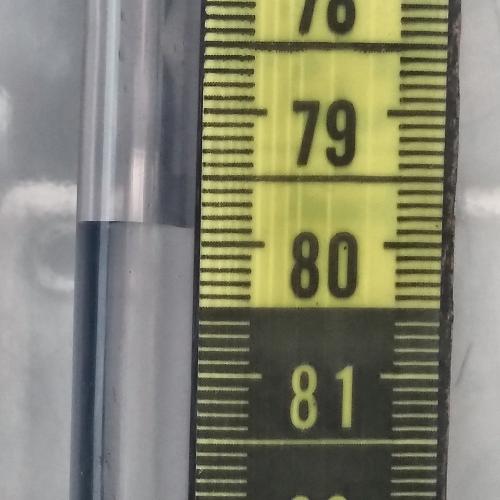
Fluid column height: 79.9 cm